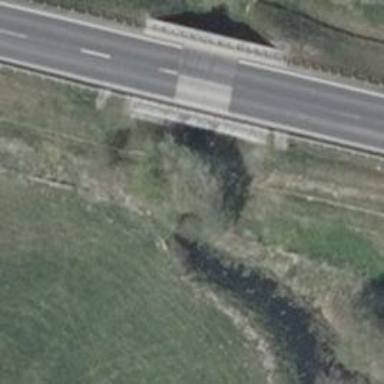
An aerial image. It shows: Tunnel.